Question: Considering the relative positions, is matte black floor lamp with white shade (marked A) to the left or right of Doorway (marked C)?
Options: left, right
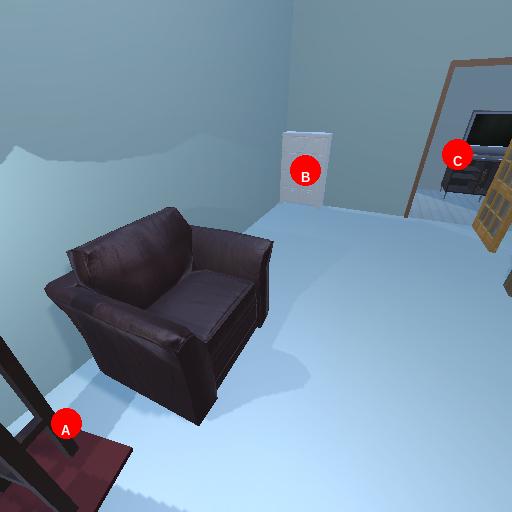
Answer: left